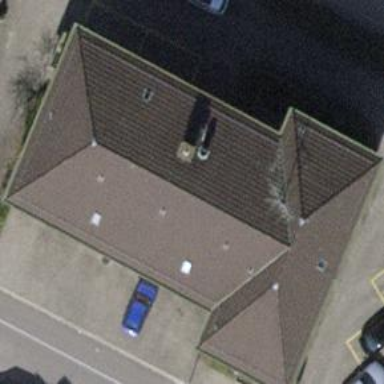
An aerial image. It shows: Dormitory building with hipped roof.